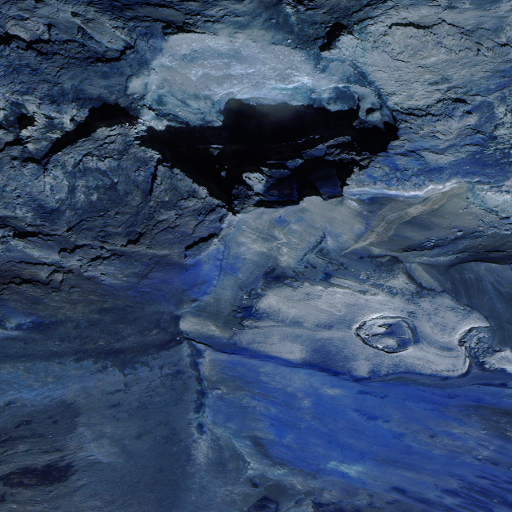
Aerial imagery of mountain in Alaska named Pavlof Volcano containing only unknown